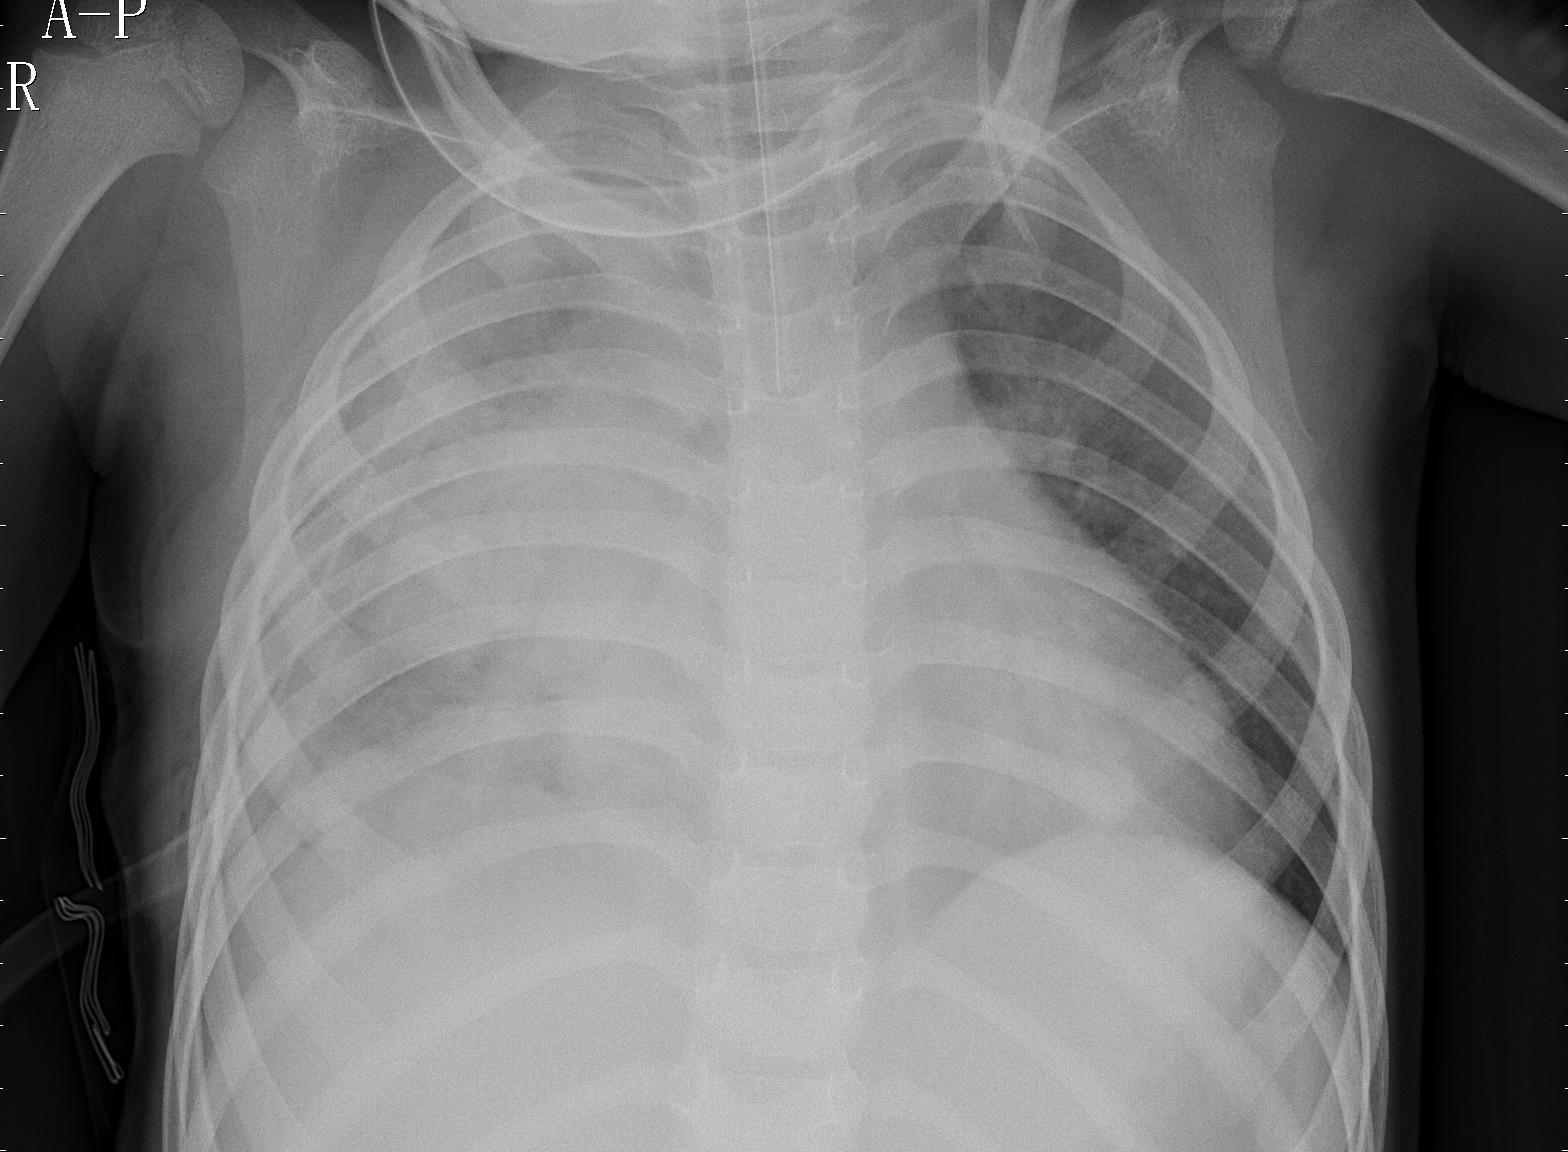
Diagnosis: PNEUMONIA